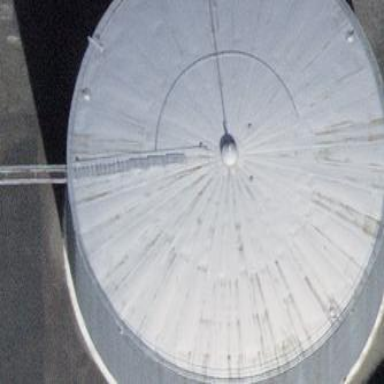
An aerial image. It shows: Building with storage tank.